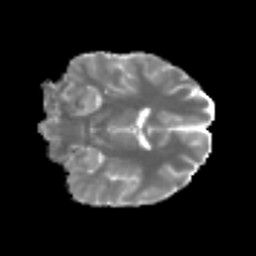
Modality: MD
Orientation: coronal
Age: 24
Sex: male
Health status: healthy
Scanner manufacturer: siemens
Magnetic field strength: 3 T
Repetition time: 3.6 s
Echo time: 0.0964 s